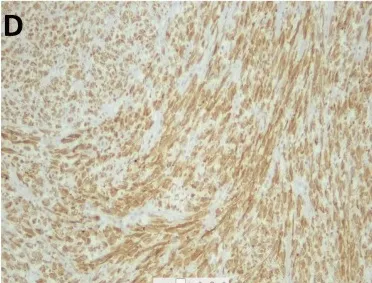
Microscopic and IHC features of the recurrent tumor. (D) Tumor cells showing diffuse ALK positivity IHC, x400.
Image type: pathology (immunostaining)